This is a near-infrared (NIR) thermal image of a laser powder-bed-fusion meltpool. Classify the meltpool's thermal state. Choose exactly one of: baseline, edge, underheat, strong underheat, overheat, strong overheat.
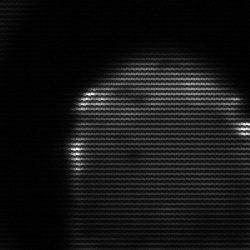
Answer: edge